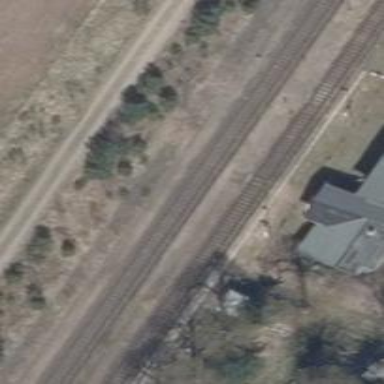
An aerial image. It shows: Public transport stop position along the railway.